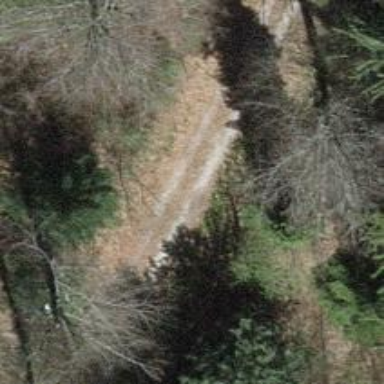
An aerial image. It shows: Gravel track with track type of grade3.